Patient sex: M
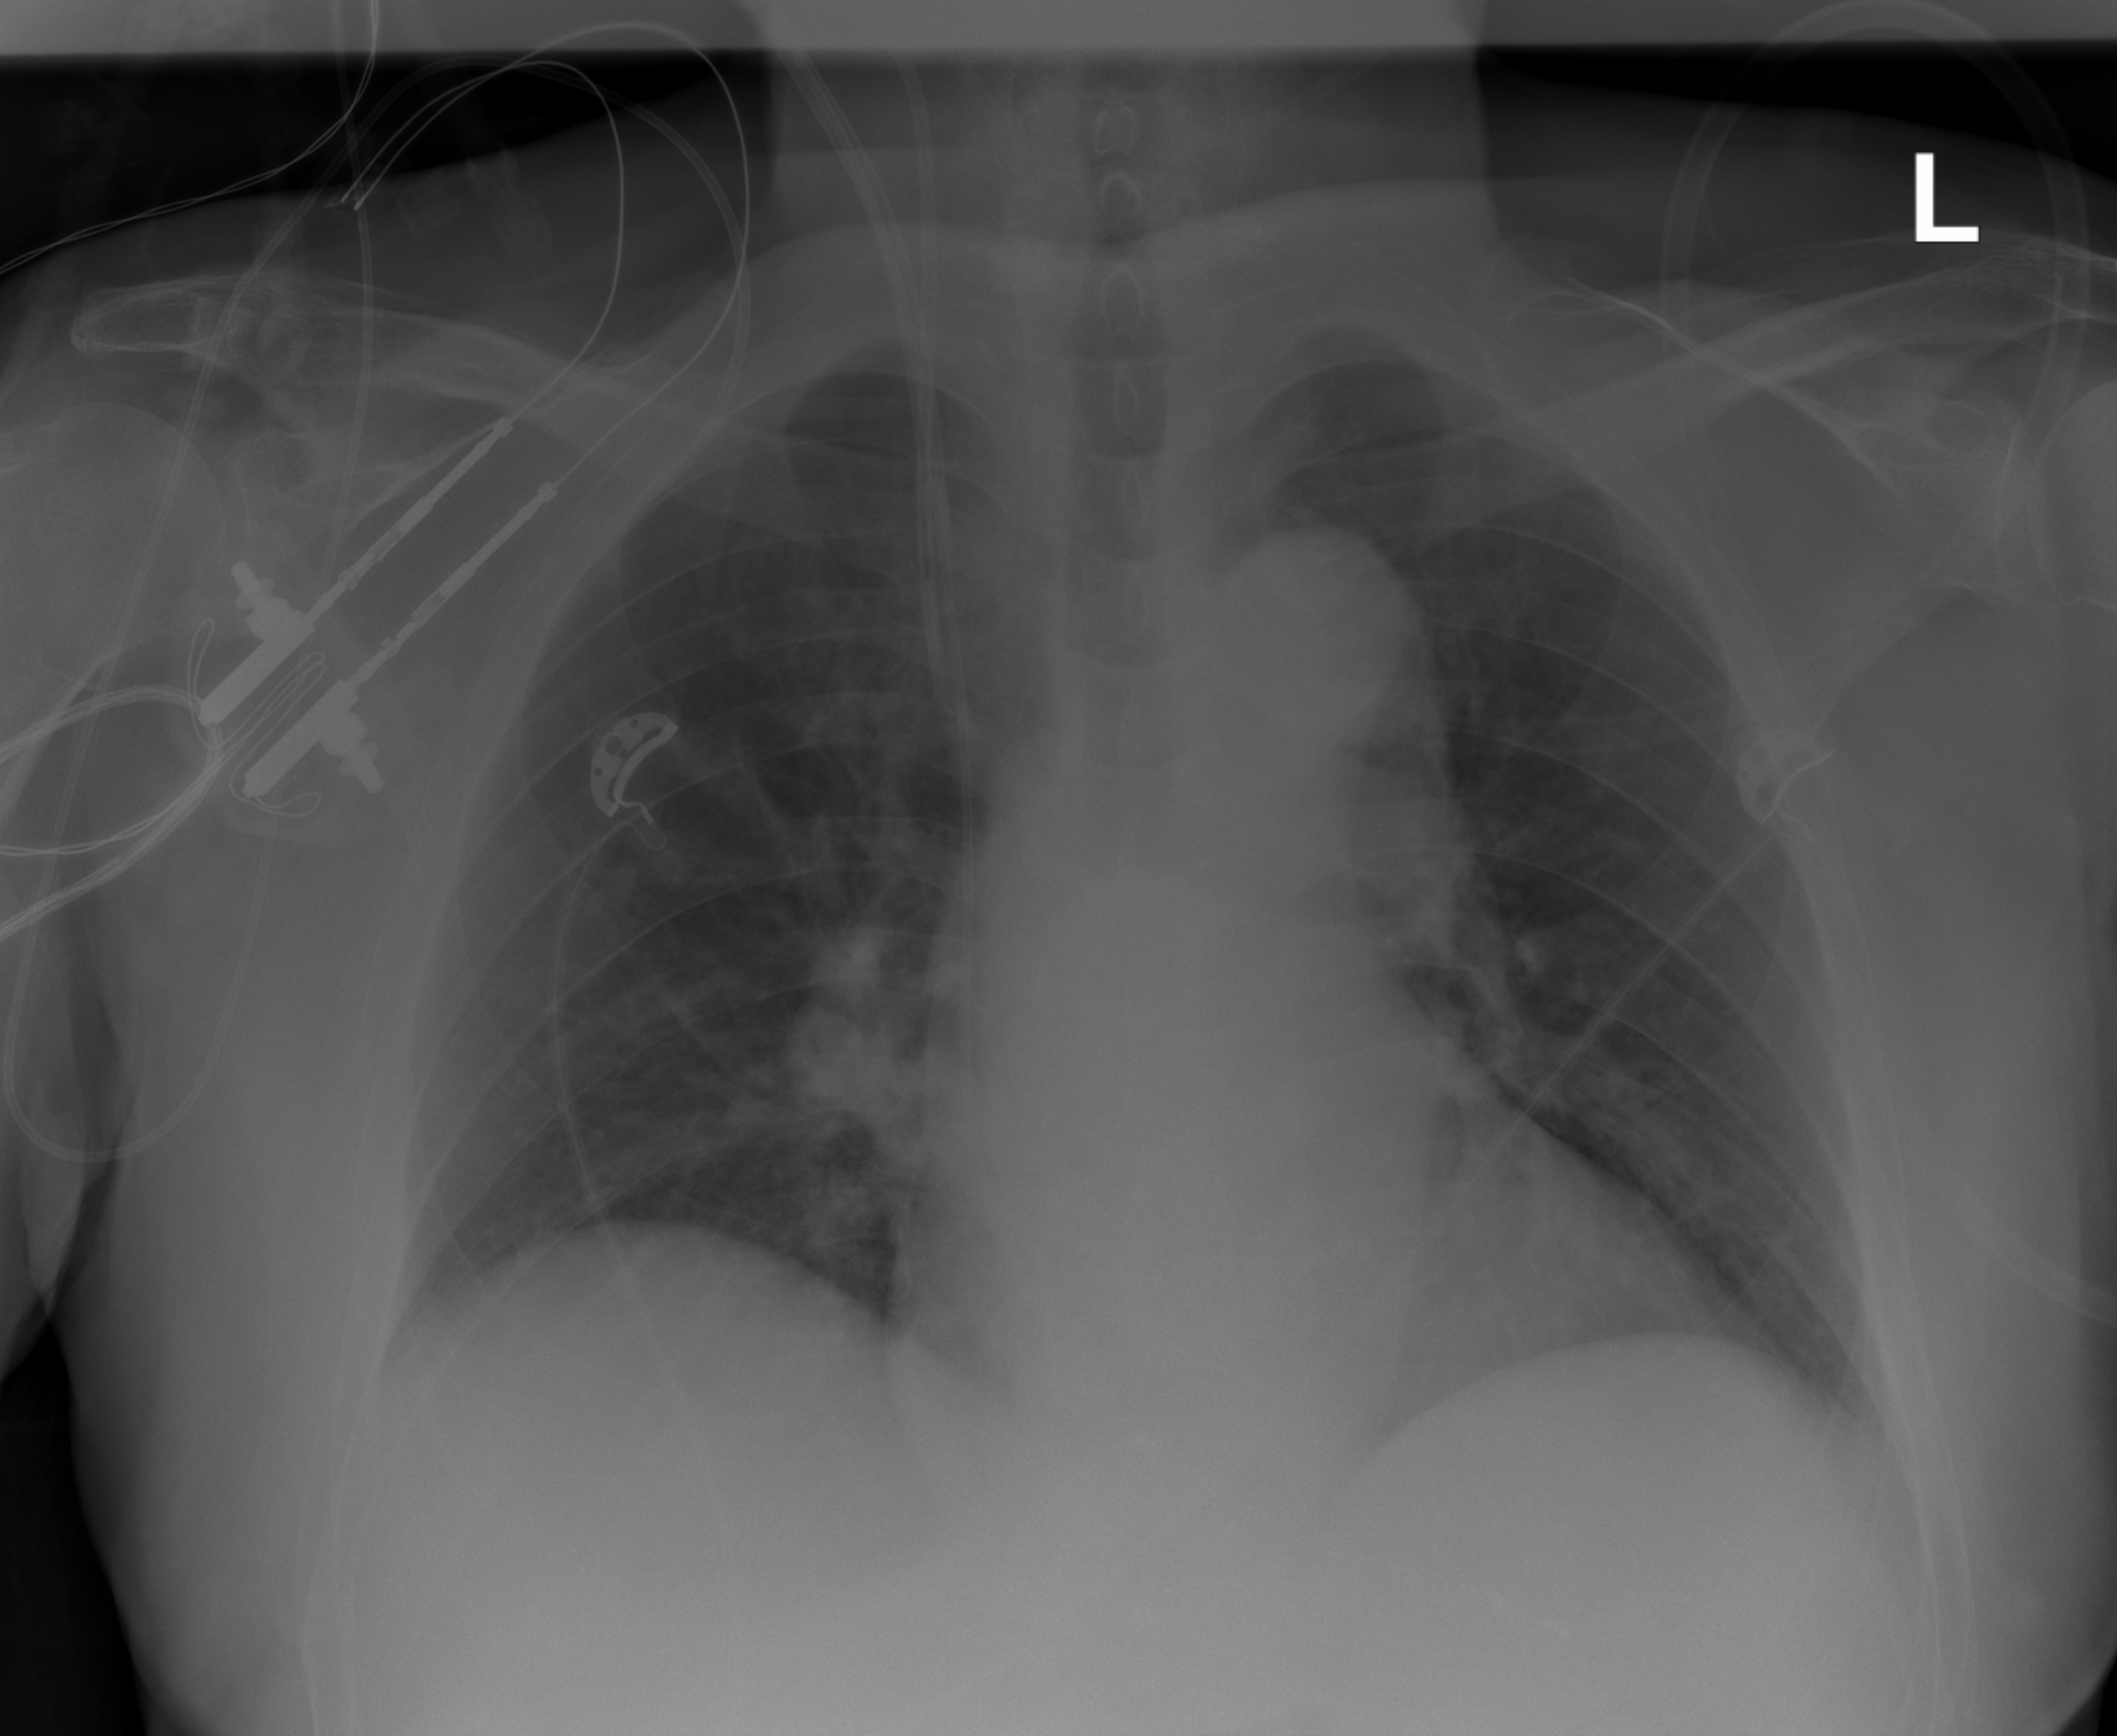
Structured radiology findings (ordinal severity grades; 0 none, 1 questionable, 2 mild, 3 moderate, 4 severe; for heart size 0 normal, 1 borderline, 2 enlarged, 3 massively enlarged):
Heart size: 0
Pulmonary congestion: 0
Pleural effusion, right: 0
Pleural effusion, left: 0
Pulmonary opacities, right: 0
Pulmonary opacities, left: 0
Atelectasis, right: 2
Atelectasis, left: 0